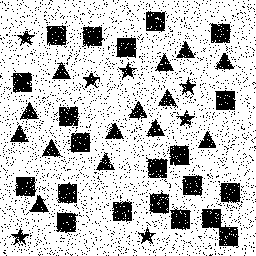
Squares: 21
Triangles: 14
Stars: 7
Total shapes: 42